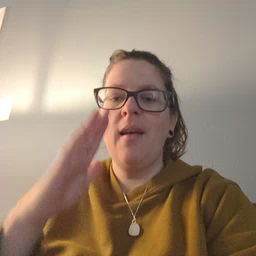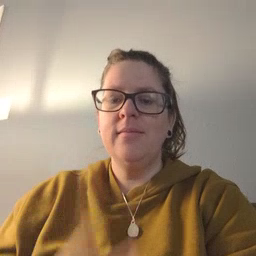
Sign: on